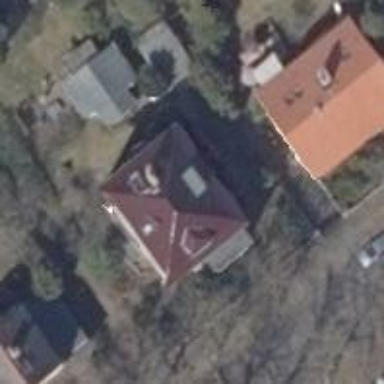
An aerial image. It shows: Hipped roof on residential building.